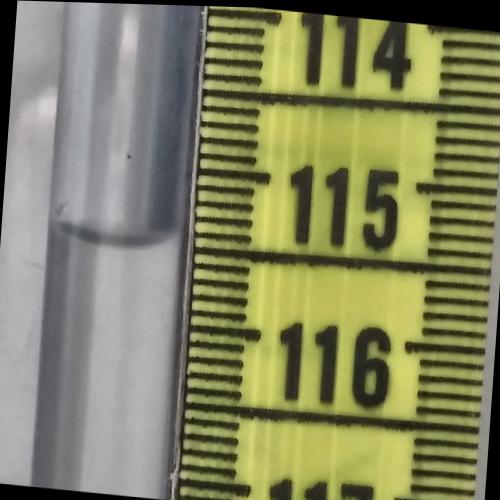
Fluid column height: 115.4 cm